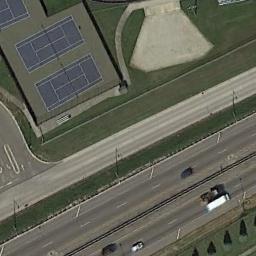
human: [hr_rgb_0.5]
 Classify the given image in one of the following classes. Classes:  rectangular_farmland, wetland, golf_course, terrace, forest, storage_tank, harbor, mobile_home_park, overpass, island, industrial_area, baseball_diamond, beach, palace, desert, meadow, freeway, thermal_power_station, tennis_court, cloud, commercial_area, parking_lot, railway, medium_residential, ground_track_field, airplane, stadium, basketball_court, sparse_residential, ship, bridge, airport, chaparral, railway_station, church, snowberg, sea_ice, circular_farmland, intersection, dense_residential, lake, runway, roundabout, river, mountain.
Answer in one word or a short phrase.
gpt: tennis_court